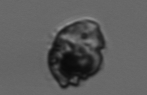
Label: Proterythropsis